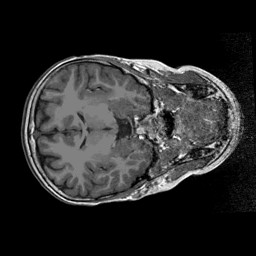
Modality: T1w
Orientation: axial
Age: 10
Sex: male
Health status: ill